Brain MRI, t1w sequence, axial 2D slice.
Patient: age 35, sex F, weight 90 kg, height 1.9 m
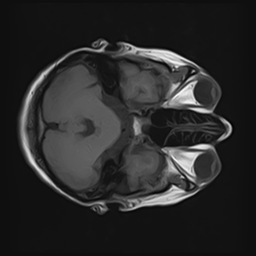